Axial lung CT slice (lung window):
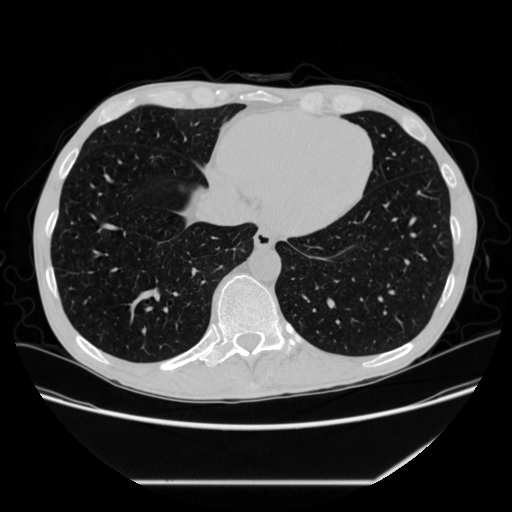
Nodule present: no